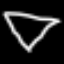
Label: diamond